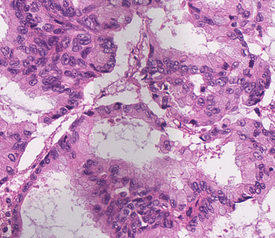
Tumor epithelial tissue: yes
Tumor-associated stroma tissue: no
Normal tissue: no